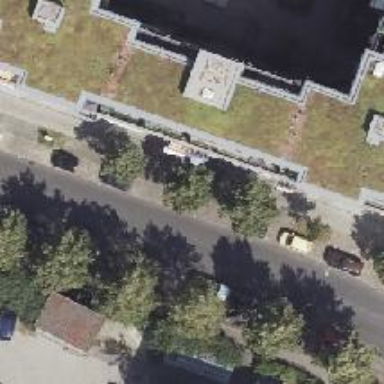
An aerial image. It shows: Street-side parking area with sett surface.